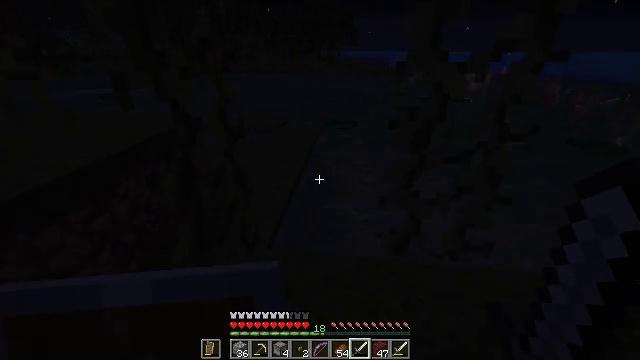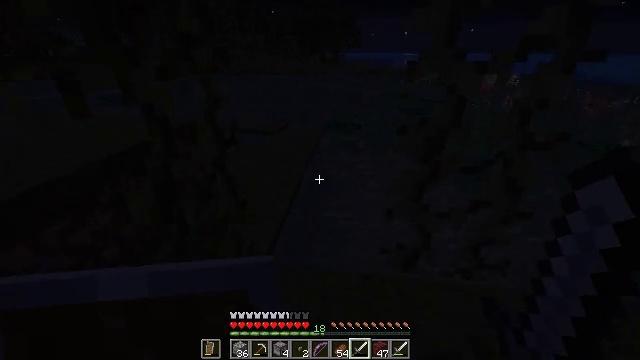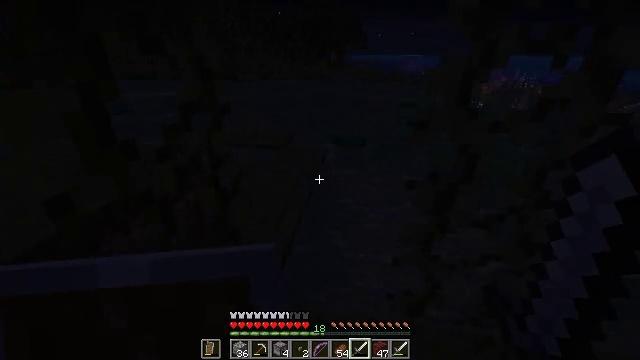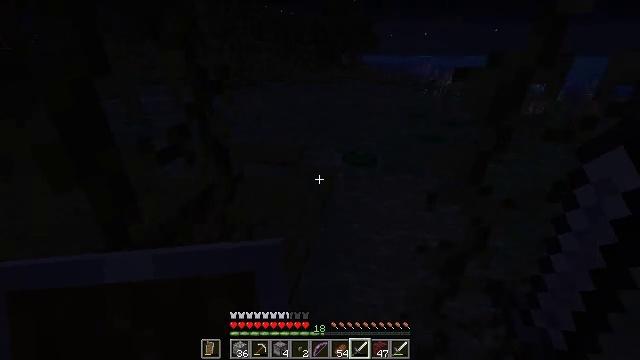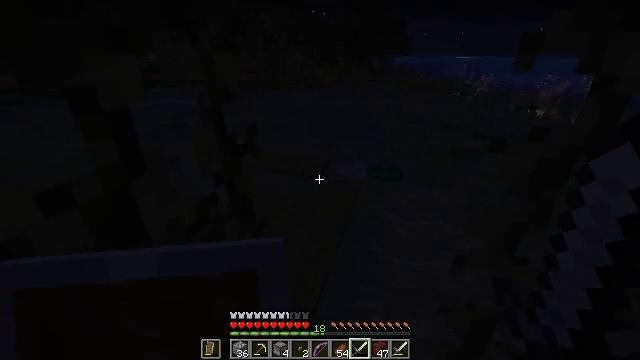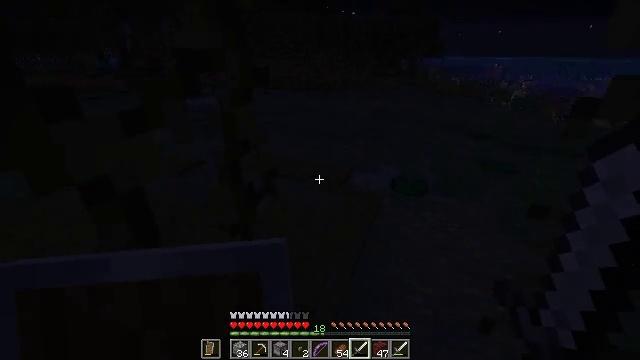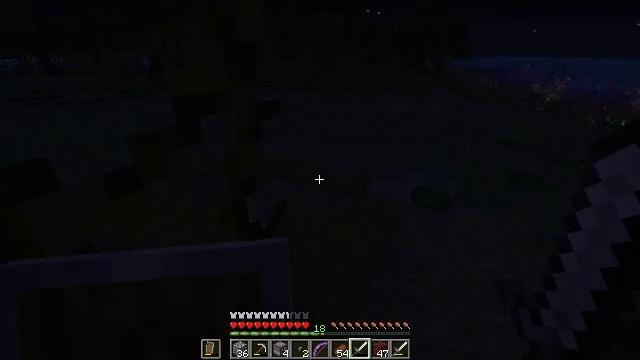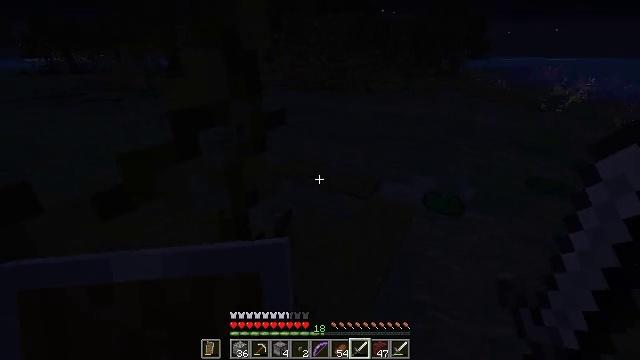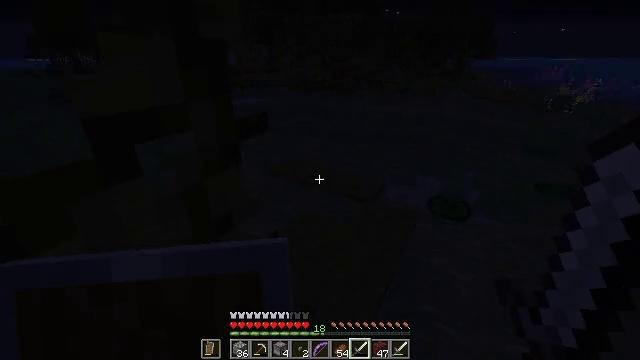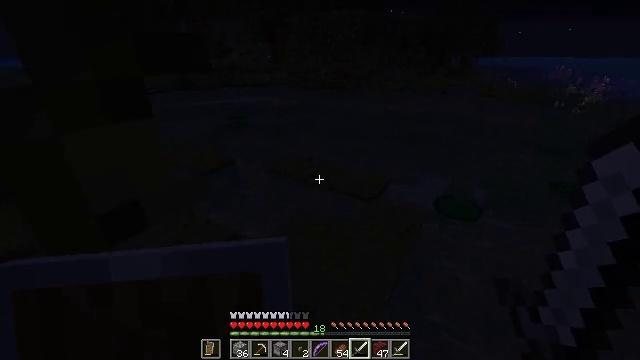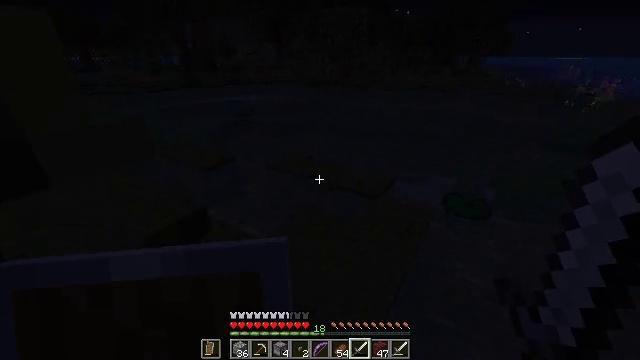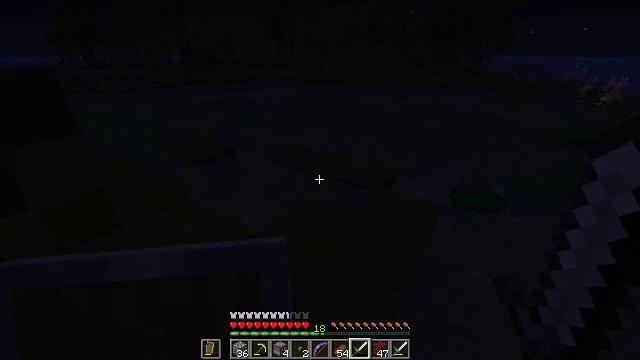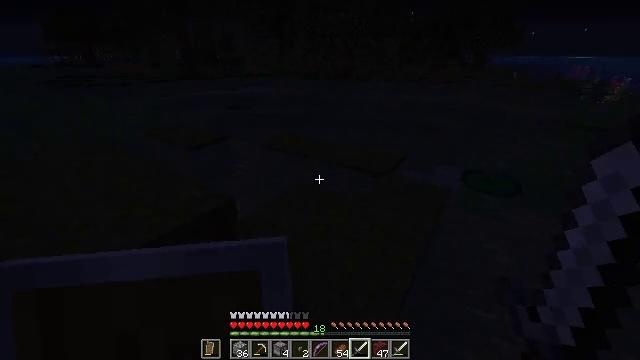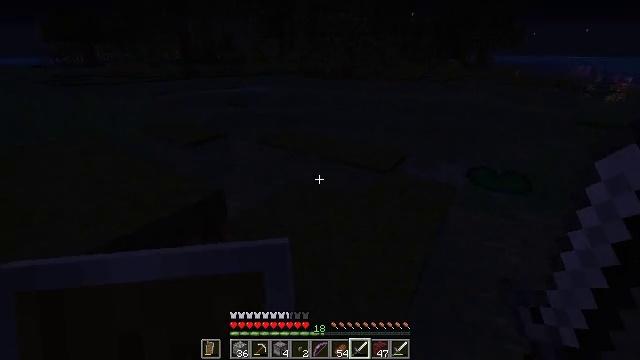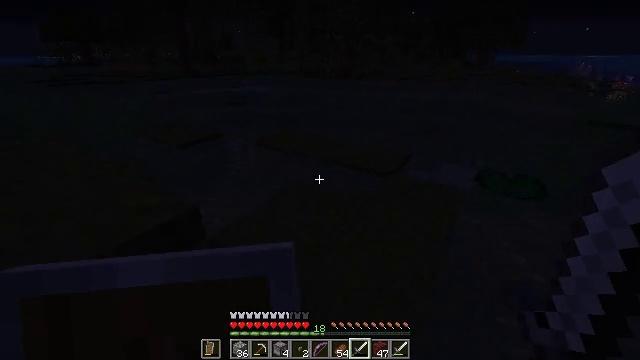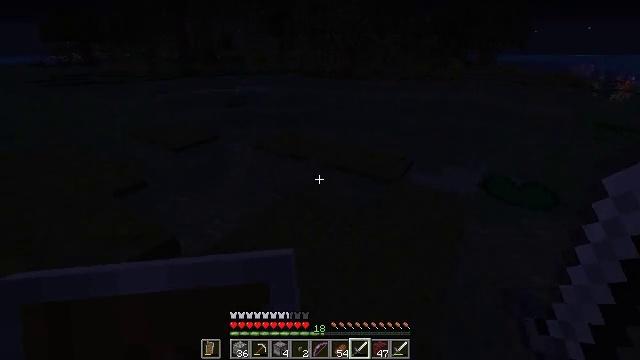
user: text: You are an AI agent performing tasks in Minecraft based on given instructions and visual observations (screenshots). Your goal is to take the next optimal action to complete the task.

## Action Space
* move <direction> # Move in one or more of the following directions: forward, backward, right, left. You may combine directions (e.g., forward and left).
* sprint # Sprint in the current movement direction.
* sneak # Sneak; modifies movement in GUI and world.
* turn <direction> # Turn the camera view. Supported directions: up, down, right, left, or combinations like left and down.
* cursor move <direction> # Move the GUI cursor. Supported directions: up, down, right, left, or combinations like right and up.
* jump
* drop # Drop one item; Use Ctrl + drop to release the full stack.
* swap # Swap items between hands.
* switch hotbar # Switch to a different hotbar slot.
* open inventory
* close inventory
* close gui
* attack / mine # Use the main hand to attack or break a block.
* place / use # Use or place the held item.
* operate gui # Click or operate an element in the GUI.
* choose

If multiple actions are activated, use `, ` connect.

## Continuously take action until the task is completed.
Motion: motion action
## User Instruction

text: Hunt mobs.
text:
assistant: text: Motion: move forward
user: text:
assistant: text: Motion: move forward, turn left, jump
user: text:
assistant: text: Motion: move forward, turn left, jump
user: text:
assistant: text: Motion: move forward, turn left, jump
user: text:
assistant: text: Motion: move forward, turn left, jump
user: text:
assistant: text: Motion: move forward, turn left
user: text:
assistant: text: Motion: move forward, turn left
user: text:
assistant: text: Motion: move forward
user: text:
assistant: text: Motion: move forward
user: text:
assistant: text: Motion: move forward, turn left
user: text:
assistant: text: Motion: move forward
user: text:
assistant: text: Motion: move forward
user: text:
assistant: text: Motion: move forward
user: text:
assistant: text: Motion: move forward
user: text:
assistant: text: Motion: move forward
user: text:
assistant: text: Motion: move forward
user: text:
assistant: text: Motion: move forward, turn left
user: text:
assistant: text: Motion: move forward, turn left
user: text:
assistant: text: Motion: move forward, turn left
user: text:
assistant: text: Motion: move forward
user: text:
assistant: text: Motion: move forward
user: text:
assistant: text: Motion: move forward
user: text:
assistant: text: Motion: move forward
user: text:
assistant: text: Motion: move forward
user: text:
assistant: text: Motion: move forward
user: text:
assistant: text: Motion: move forward
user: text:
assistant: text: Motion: move forward
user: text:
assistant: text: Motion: move forward, jump
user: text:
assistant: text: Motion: move forward, jump
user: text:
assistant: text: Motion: move forward, turn left, jump